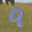
Label: 9